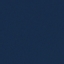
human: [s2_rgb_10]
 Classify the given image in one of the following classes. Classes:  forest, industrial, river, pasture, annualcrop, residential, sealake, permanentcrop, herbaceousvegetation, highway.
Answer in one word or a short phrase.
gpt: SeaLake